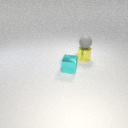
small gray rubber sphere above small yellow metal cylinder